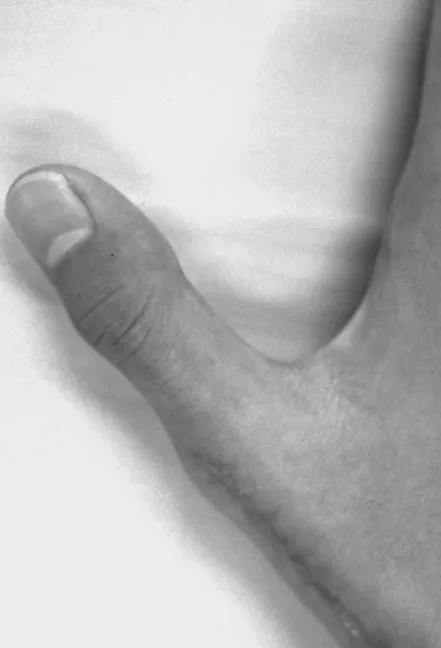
At 6 weeks after the operation, the patient had full range of movement of his right thumb.
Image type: medical_photograph (skin_photograph)